Question: I have done creating the Transition Table for a DFA by using a two dimensions array. For example, to store 10 states and two transitions.
'''
transition = new int[10][2];
'''
However, For the NFA, we have many possible transitions to go. The example below, you can go to S2 or S3 when the value 0 is coming. So, I don't know which structure of Java that I should use.
I am trying to create the Table for an NFA for a day but all the ways that I have done are so complicated. For example using, Hashtable, Set, etc.
Could you please share an example of code or any ideas?

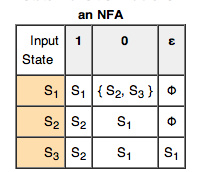
Answer: Use a bitset for each state, and use a bitwise or '|' for each transition. For example, S1 = 001, S2 = 010, and S3 = 100. Now S2 | S3 = 110, so your {S2, S3} transition is 110. This allows for up to 32 states if represented by an int or 64 states if represented by a long; for more states (or for easier-to-use bitwise operations), use a <URL>.
Incidentally, ANY NFA can be converted to a DFA, see e.g. <URL> for a tutorial, so that may be another option depending on what you're trying to do here.